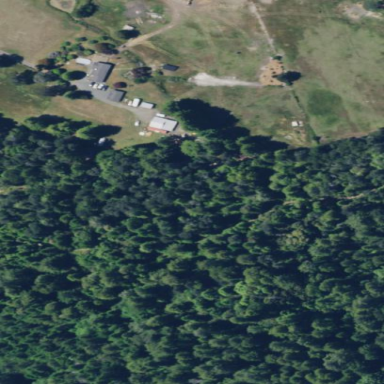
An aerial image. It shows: Forest area.